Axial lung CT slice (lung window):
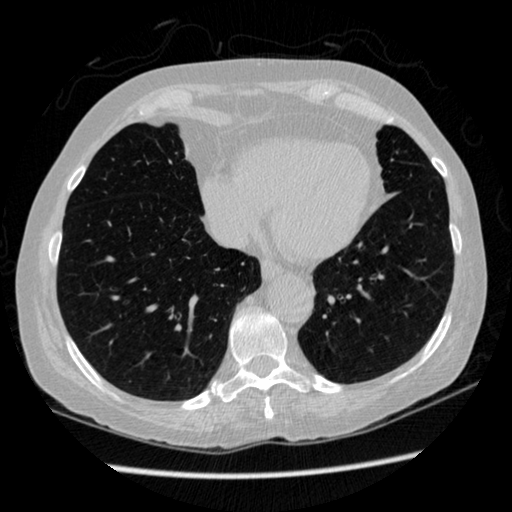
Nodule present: no